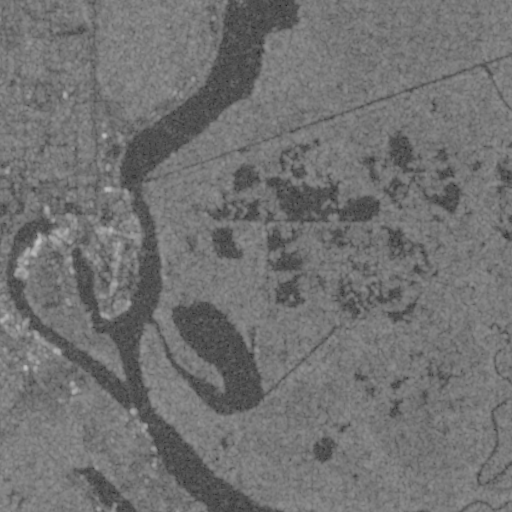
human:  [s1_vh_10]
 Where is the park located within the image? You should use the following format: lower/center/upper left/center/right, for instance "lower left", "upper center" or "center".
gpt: The park is located in the upper left of the image.
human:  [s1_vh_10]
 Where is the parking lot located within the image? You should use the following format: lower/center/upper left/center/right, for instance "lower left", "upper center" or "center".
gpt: The parking lot is located in the center left of the image.
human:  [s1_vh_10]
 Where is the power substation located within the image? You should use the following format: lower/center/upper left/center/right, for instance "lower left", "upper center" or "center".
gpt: The power substation is located in the center left of the image.
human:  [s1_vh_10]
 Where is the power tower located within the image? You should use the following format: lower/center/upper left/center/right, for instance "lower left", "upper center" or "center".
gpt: The power tower is located in the upper left of the image.
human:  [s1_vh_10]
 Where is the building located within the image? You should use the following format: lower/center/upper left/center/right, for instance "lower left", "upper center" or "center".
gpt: The building is located in the lower left of the image.
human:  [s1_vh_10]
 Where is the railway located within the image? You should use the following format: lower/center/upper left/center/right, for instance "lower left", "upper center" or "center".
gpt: The railway is located in the lower left of the image.
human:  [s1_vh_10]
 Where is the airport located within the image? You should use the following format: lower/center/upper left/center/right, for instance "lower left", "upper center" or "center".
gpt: There is no airport in the image.

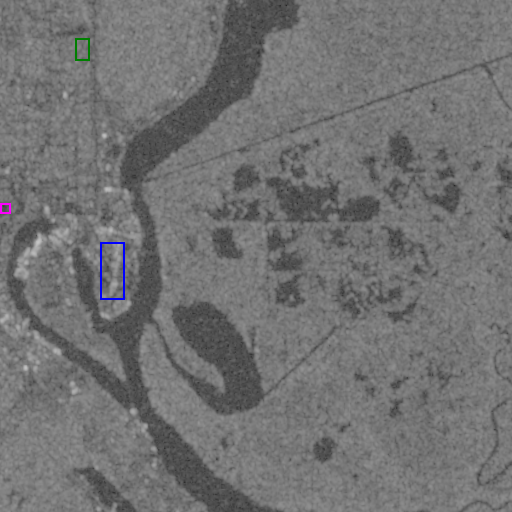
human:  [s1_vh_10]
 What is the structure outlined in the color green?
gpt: The structure outlined in green is a park.
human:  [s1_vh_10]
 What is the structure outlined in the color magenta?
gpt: The structure outlined in magenta is a parking lot.
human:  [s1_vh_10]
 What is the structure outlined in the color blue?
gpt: The structure outlined in blue is a building.
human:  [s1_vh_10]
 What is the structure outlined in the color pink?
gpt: There is no pink outline.